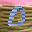
Label: 0